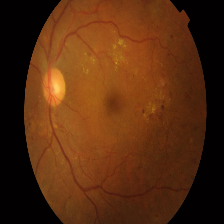
Diabetic retinopathy grade: Proliferative DR